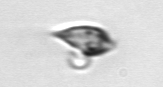
Label: Oxytoxum